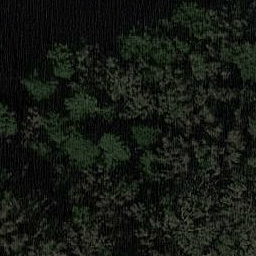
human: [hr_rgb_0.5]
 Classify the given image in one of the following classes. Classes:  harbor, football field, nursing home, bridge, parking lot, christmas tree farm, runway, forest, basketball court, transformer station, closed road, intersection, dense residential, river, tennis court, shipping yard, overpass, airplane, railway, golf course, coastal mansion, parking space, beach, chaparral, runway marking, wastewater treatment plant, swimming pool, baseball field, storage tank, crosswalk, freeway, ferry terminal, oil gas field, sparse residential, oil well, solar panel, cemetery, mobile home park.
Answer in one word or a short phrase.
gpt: forest